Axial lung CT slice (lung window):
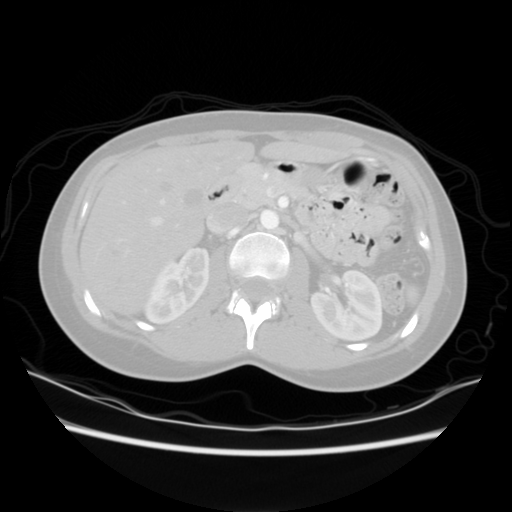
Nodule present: no